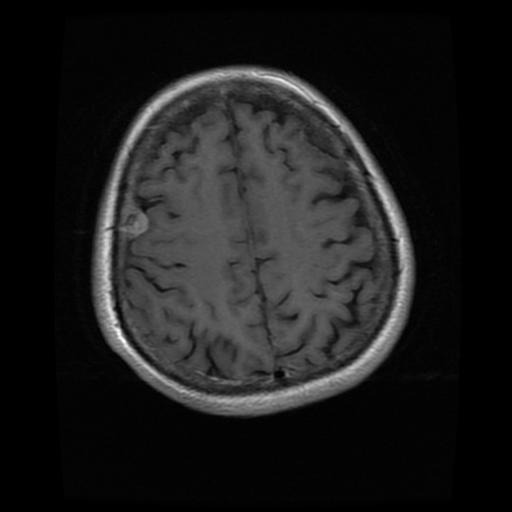
Label: meningioma